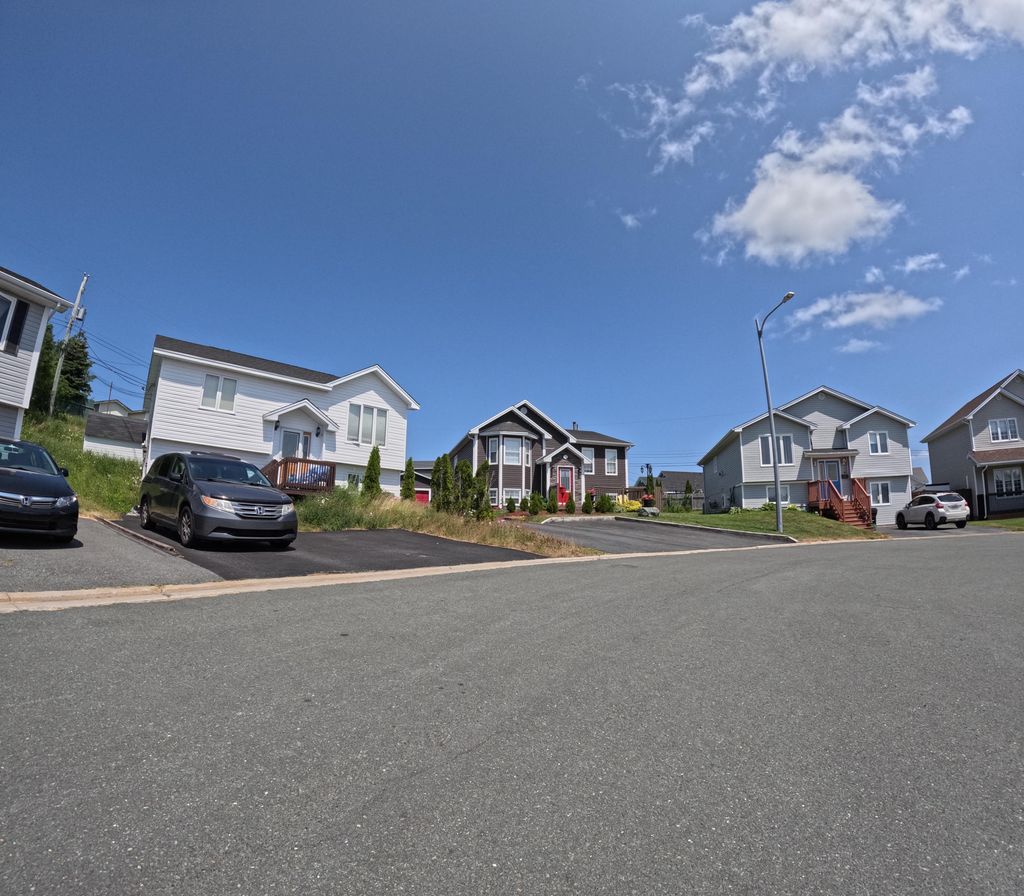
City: st_johns